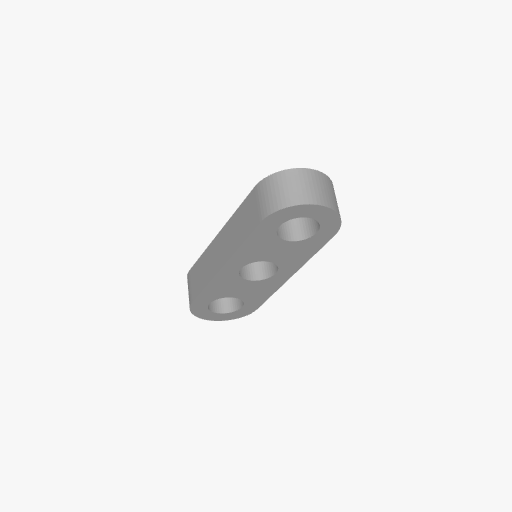
Part: FlatBeam3H